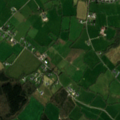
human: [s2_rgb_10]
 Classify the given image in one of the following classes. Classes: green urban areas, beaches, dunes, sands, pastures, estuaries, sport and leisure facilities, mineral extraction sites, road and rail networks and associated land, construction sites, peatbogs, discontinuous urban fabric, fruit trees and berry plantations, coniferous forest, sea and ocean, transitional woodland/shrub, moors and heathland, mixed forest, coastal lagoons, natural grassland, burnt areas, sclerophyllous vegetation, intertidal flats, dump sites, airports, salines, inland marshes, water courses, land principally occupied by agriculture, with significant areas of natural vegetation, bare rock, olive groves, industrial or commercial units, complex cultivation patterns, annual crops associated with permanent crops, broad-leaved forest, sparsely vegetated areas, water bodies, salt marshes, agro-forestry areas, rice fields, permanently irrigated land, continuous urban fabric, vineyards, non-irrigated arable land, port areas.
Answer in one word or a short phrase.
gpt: pastures, coniferous forest, transitional woodland/shrub